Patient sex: M
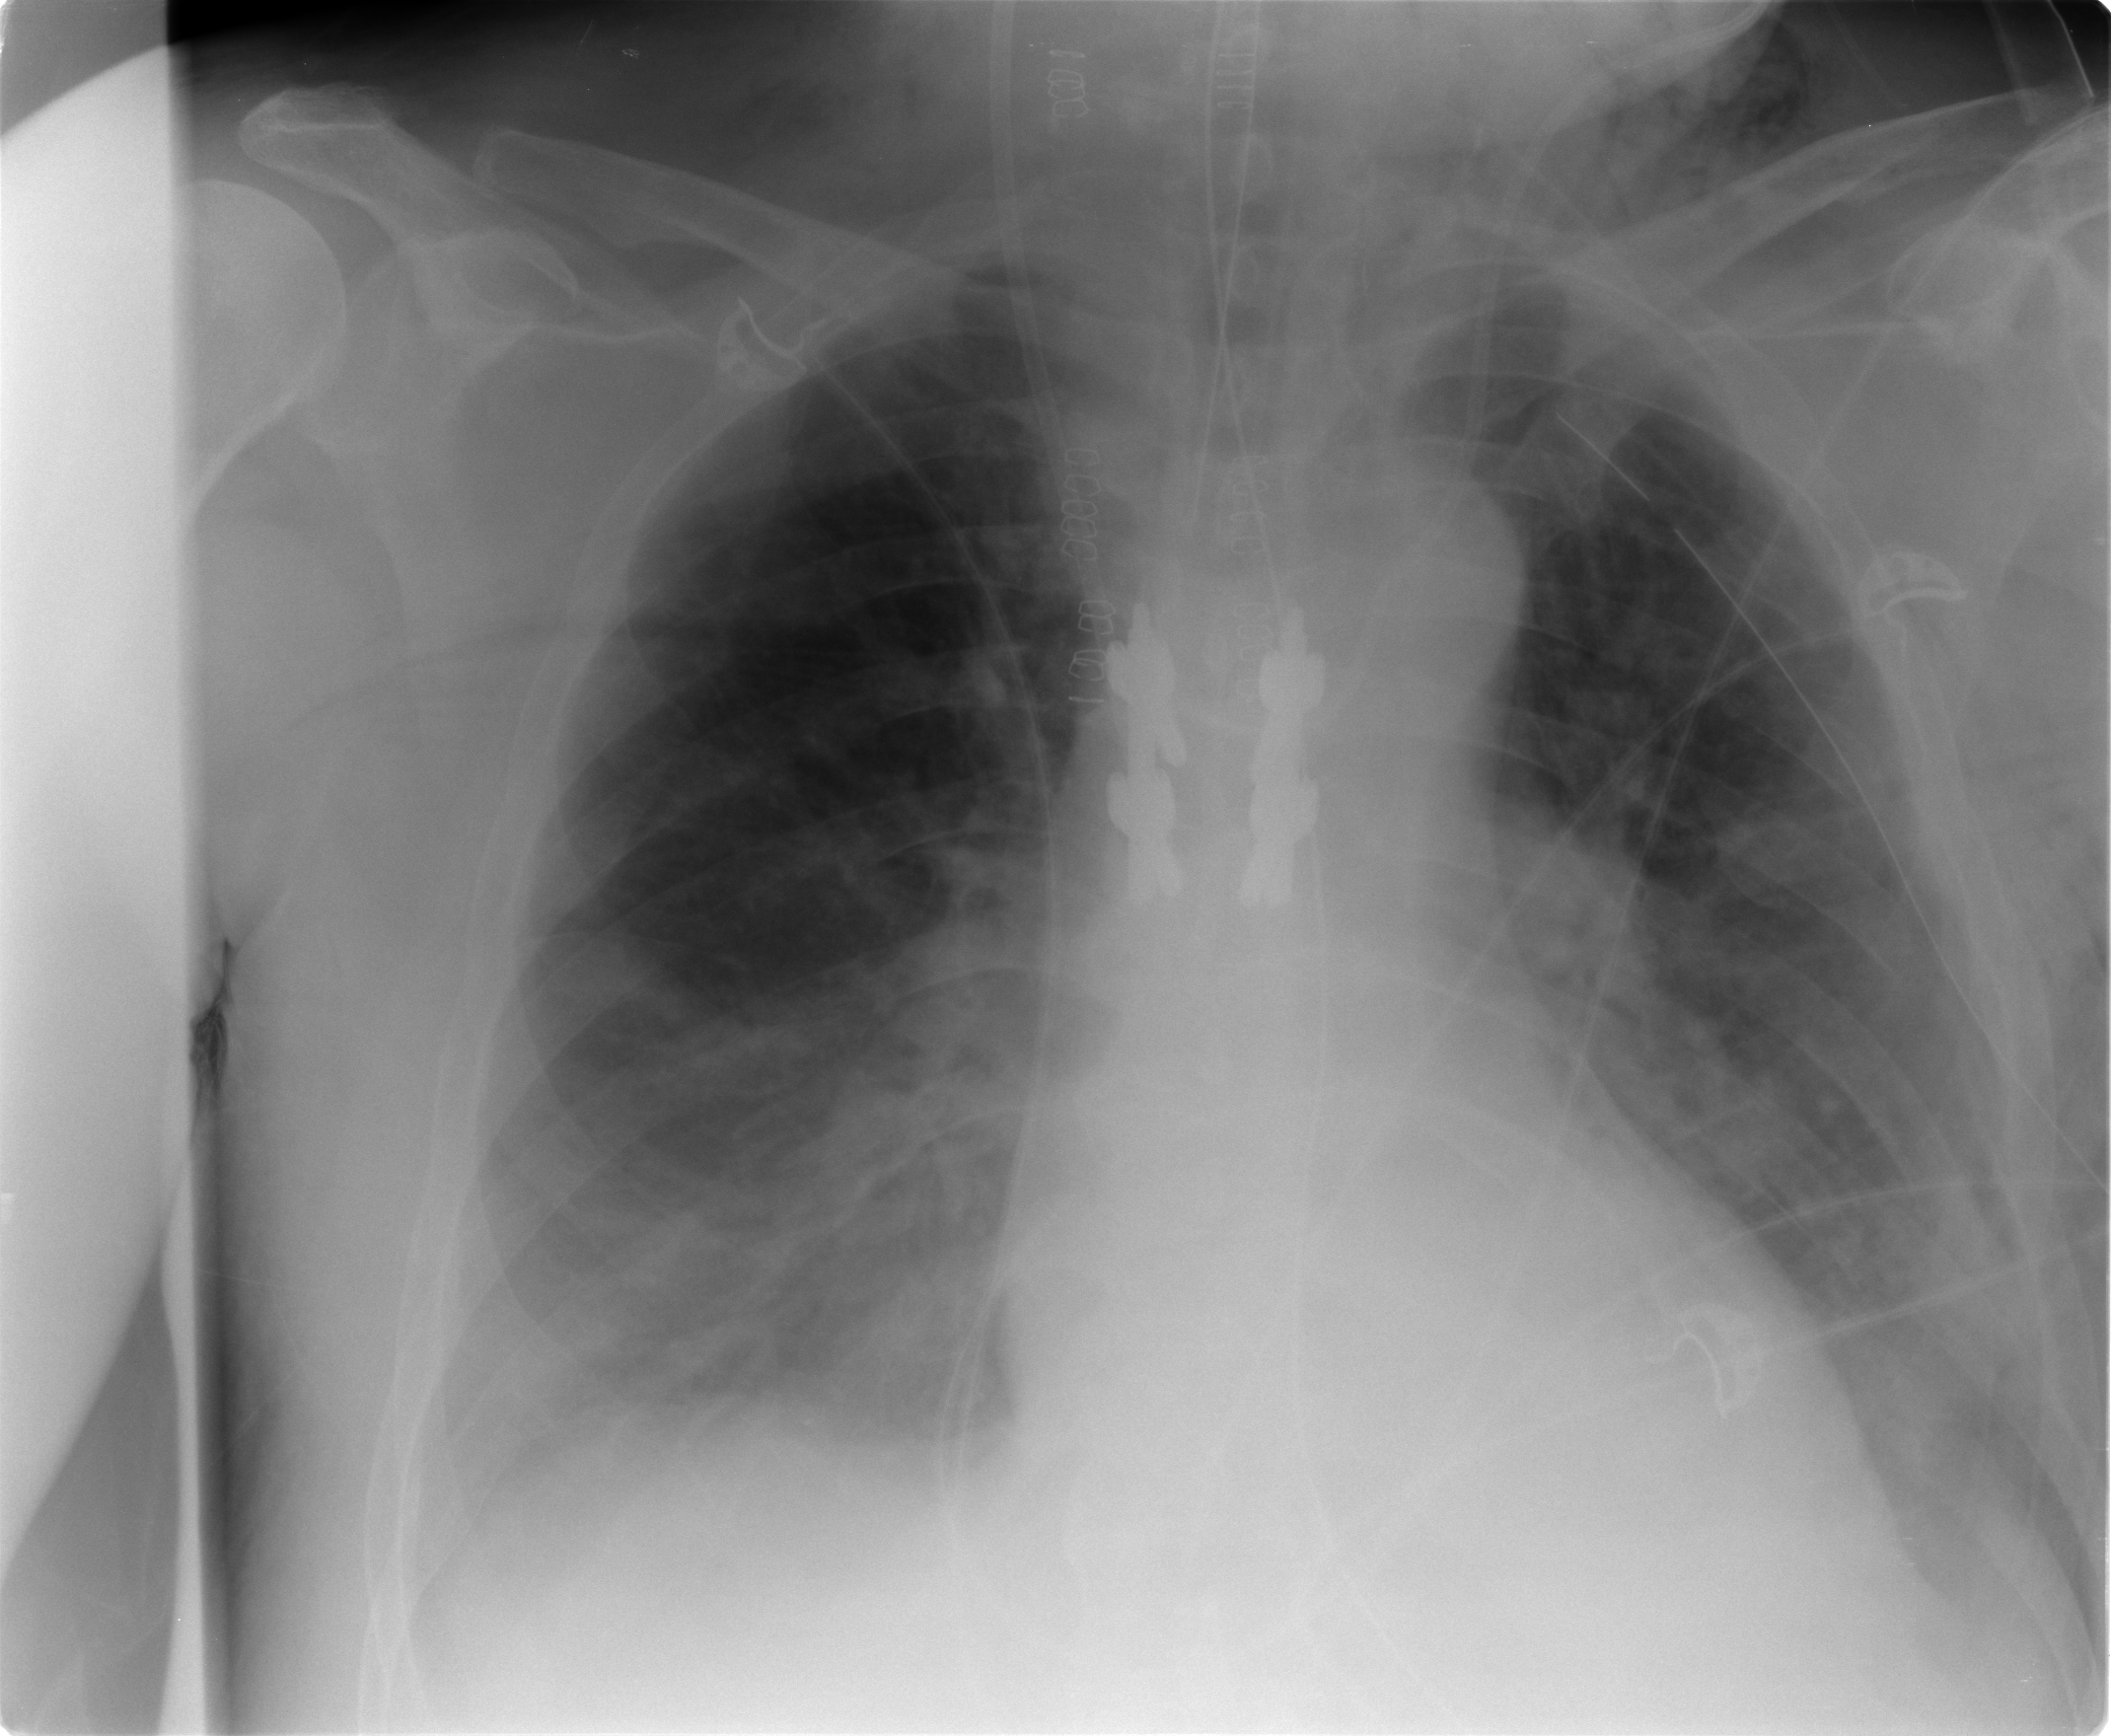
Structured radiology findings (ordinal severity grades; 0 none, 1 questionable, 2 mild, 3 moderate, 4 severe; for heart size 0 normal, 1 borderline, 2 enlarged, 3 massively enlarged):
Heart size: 2
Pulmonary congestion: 2
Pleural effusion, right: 2
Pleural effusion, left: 2
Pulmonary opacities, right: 2
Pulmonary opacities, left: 3
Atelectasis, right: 3
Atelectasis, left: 3